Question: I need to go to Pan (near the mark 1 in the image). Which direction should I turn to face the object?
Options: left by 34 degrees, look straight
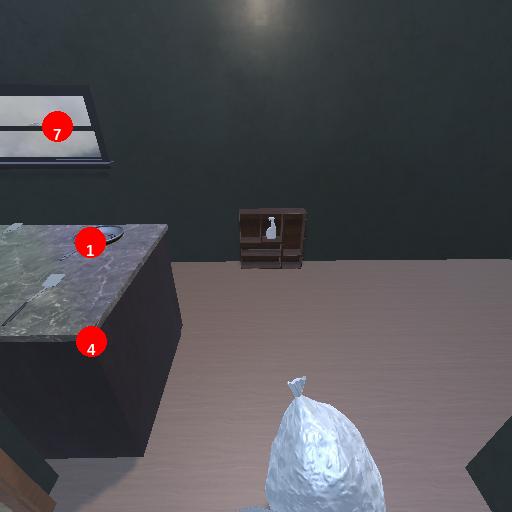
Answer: left by 34 degrees